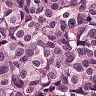
Metastatic tissue present: yes